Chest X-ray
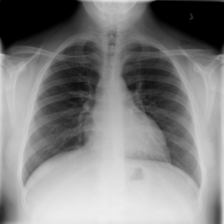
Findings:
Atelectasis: negative
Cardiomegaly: negative
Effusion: negative
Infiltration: negative
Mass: negative
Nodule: negative
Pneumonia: negative
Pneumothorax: negative
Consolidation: negative
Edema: negative
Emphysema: negative
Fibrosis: negative
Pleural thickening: negative
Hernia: negative